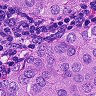
Metastatic tissue present: yes